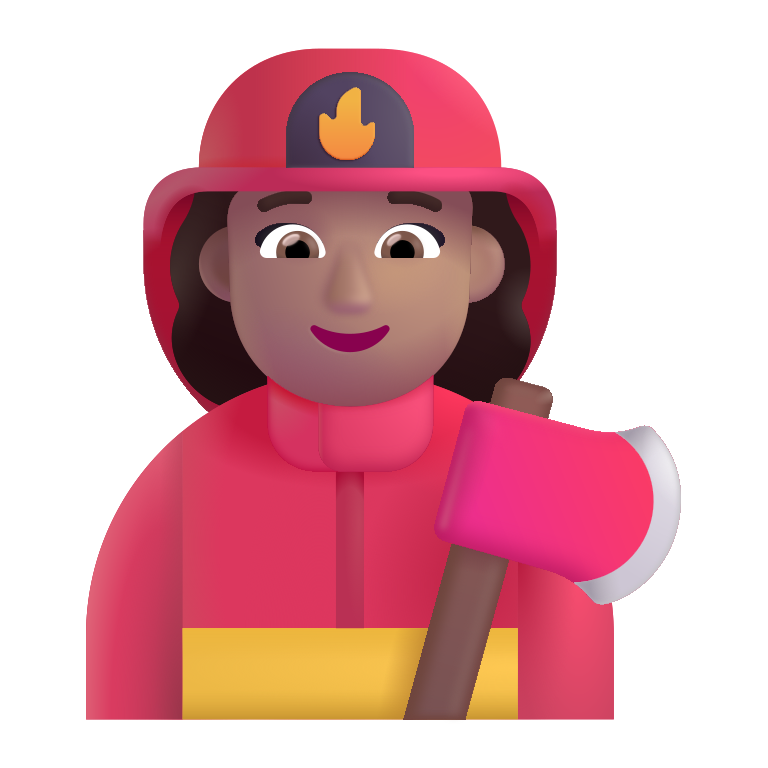
woman firefighter color